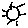
Label: sun